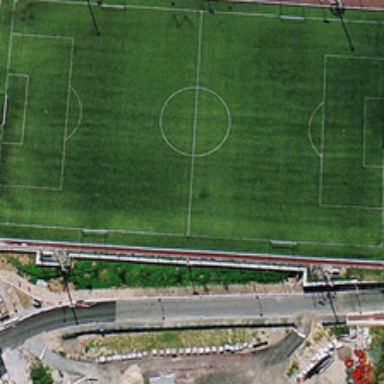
The footballground is next to a road .